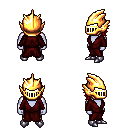
a pixel art fantasy rpg character, male body template, dark elf, purple skin, red robe, gold greaves, red long bangs hairstyle, gold helm, metal boots, four views (front, back, left, right), 2x2 character sprite sheet, small pixel art, hard edges, no anti-aliasing